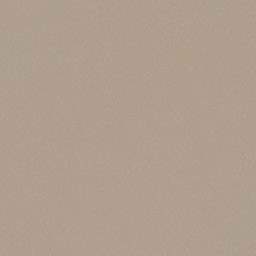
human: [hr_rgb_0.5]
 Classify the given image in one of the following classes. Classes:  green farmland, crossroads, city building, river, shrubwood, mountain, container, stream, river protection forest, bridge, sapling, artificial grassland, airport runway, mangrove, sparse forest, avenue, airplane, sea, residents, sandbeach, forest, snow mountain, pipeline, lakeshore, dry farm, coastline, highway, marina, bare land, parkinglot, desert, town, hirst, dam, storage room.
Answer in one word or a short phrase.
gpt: desert